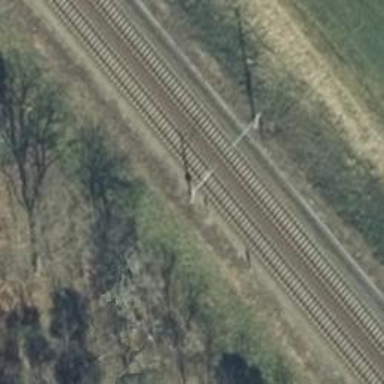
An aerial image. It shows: Milestone along the railway with catenary mast.